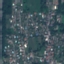
Land use / land cover class: Residential